Question: I have the following table (ObjectStates) and want to get the root as well as the first-child of the root:
'''
ID Title ParentID
1 Draft null
2 Green null
3 Red null
4 Foo 1
5 Bar 4
6 Some1 1
7 Some2 6
8 XYZ 2
9 Some3 7
'''
I would like the following output:
'''
GetState(5)
-- returns root: 1, first-child: 4
GetState(6)
-- returns root: 1, first-child: 6
GetState(7)
-- returns root: 1, first-child: 6
GetState(9)
-- returns root: 1, first-child: 6
GetState(8)
-- returns root: 2, first-child: 8
'''
So no matter how deep in the hierarchy I am querying - I always want the root element as well as the first child element. If you would consider this tree, I always want the red and blue elements, no matter how deep in the tree I am.

I can get the "root" states like so:
'''
WITH CTEHierarchy
AS (
SELECT
ID
,0 AS LEVEL
,ID AS root
FROM ObjectStates
WHERE ParentID IS NULL
UNION ALL
SELECT
ObjectStates.ID
,LEVEL + 1 AS LEVEL
,[root]
FROM ObjectStates
INNER JOIN CTEHierarchy uh ON uh.id = ObjectStates.ParentID
)
SELECT [root]
FROM CTEHierarchy
WHERE ID = @ObjectStateID
'''
Which gives me my desired root results:
'''
GetState(5)
-- returns root: 1
GetState(9)
-- returns root: 1
GetState(2)
-- returns root: 2
'''
How can I traverse up from there? So get the next child in the tree from root? Or the other way around - get the root as well as the first level. Recursion is breaking my head.
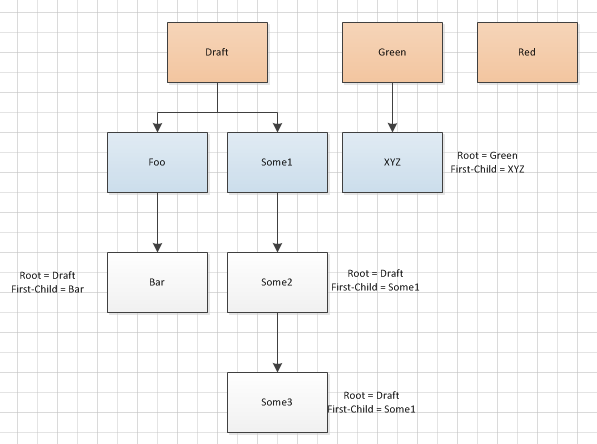
Answer: I think you'll need to walk up the hierarchy first, then get the top two levels:
'''
WITH cteHierarchy As
(
SELECT
ID,
ParentID,
0 As Level
FROM
ObjectStates
WHERE
ID = @ObjectStateID
UNION ALL
SELECT
OS.ID,
OS.ParentID,
H.Level + 1
FROM
cteHierarchy As H
INNER JOIN ObjectStates As OS
ON H.ParentID = OS.ID
),
cteReveresedHierarchy As
(
SELECT
ID,
ROW_NUMBER() OVER (ORDER BY Level DESC) As RowNumber
FROM
cteHierarchy
)
SELECT
ID
FROM
cteReveresedHierarchy
WHERE
RowNumber In (1, 2)
;
'''
If you could guarantee that you were never going to start at the root, you could change the filter to 'WHERE RowNumber = 2', and include the 'ParentID' column. However, if you ever started at the root, you'd only have one row, so that query wouldn't work.
To allow for the query to start at the root, you'll need to take row 2, if it exists, or row 1 otherwise:
'''
WITH cteHierarchy As
(
SELECT
ID,
ParentID,
0 As Level
FROM
ObjectStates
WHERE
ID = @ObjectStateID
UNION ALL
SELECT
OS.ID,
OS.ParentID,
H.Level + 1
FROM
cteHierarchy As H
INNER JOIN ObjectStates As OS
ON H.ParentID = OS.ID
),
cteReveresedHierarchy As
(
SELECT
ID,
ParentID,
ROW_NUMBER() OVER (ORDER BY Level DESC) As RowNumber
FROM
cteHierarchy
)
SELECT TOP 1
ParentID As [root]
ID As [FirstChild]
FROM
cteReveresedHierarchy
WHERE
RowNumber In (1, 2)
ORDER BY
RowNumber DESC
;
'''